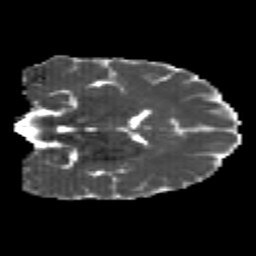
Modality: MD
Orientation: coronal
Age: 23
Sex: female
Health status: healthy
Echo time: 0.074 s